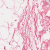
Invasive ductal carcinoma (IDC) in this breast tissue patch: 0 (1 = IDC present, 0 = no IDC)